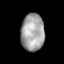
Tissue: prostate
Cell type: Myeloid cells
Senescence score: 0.3212
Nuclear area (px): 848
Mean DAPI intensity: 163.723